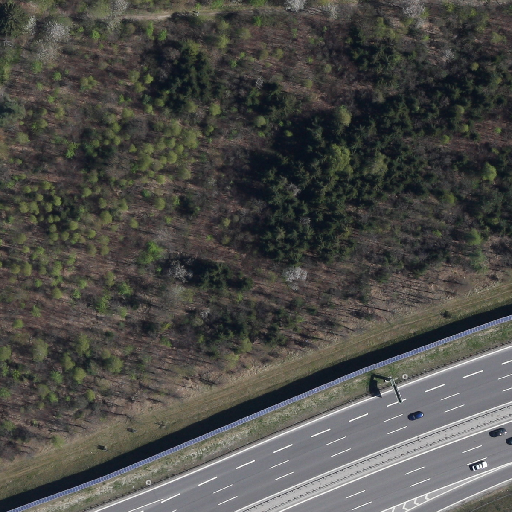
Referring expression: vehicle